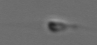
Label: flagellate_morphotype3